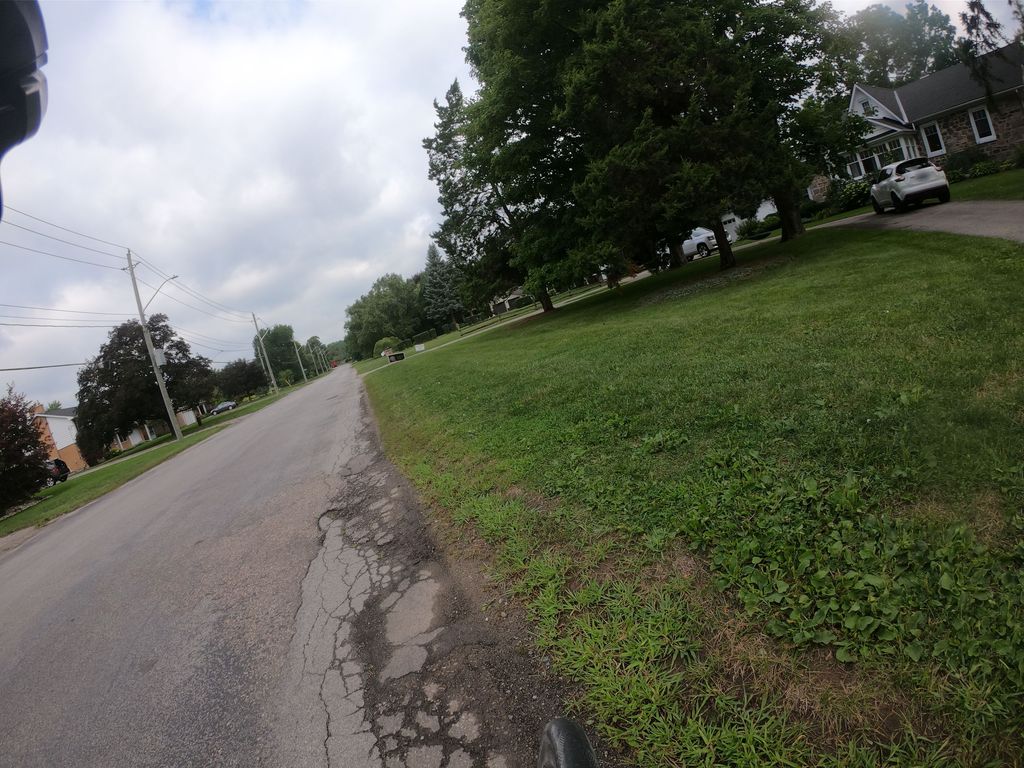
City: kitchener-waterloo